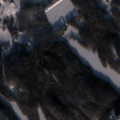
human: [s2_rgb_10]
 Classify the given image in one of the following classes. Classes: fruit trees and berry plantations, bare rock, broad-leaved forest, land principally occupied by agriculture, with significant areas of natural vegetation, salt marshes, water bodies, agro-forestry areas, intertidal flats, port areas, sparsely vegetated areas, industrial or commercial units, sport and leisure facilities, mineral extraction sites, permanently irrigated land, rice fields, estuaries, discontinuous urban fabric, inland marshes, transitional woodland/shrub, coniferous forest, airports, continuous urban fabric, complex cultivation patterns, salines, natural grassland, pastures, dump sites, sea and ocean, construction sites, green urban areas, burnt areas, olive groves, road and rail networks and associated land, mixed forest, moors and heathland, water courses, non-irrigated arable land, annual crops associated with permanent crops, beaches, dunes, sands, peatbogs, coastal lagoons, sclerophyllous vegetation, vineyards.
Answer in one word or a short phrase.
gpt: land principally occupied by agriculture, with significant areas of natural vegetation, coniferous forest